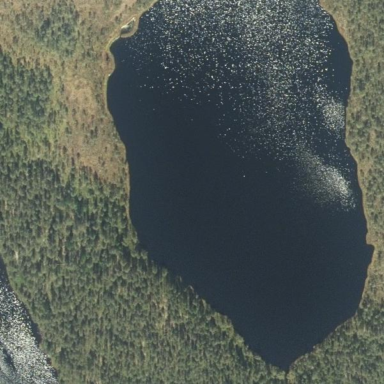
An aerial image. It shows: Lake with natural water.